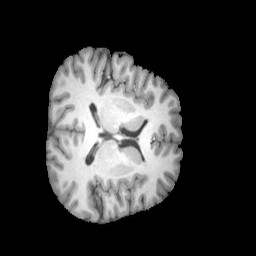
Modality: T1w
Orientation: axial
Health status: ill
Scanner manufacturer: siemens
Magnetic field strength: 3 T
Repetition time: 2 s
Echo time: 0.00303 s